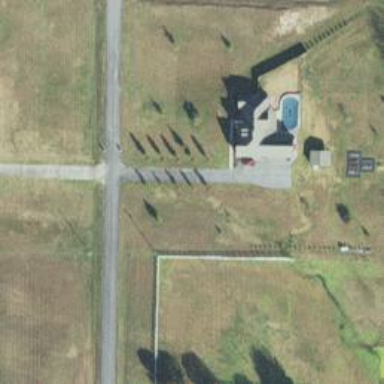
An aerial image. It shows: Driveway leading to service road.